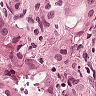
Metastatic tissue present: yes